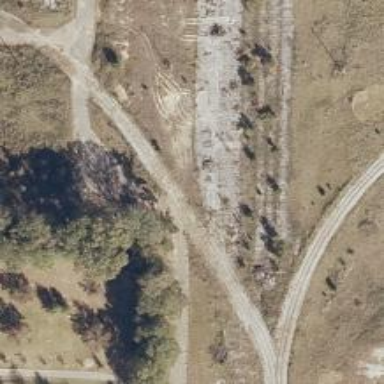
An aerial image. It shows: Abandoned spur railway.